Interaction volume radius: 10 \u00c5
Interaction volume height: 10 \u00c5
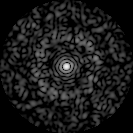
Disorder parameter: 0.8213